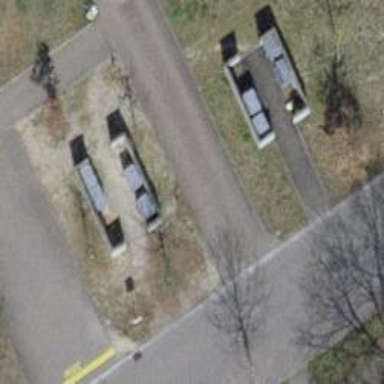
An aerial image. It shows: Cycle barrier.